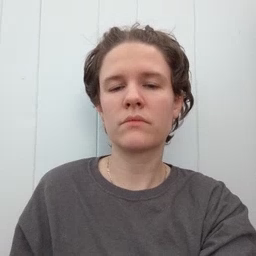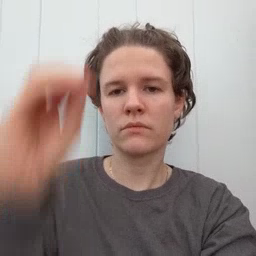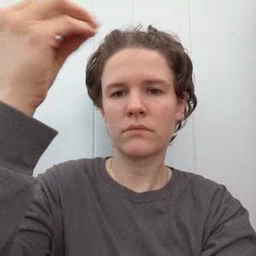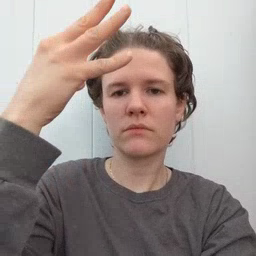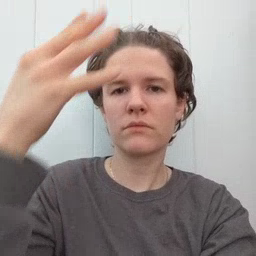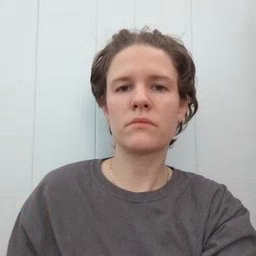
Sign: sun